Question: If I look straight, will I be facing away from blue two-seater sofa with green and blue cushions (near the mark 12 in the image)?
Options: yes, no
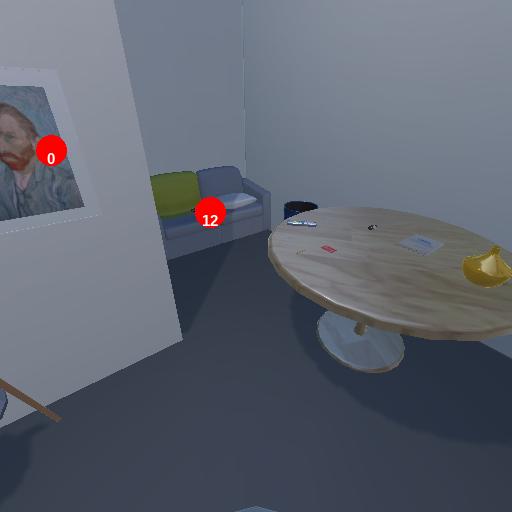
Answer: yes